Question: How is this effect achieved? Code snippets are highly welcome.
This can be seen in Notes app and other apps on the App Store.
It seem that either the buttons on the navigation controller are transparent and show the custom background of the navigation controller or that they themselves have a custom background applied to them. Any ideas on how this is achieved?
EDIT:
Here is an example from the iBooks app for the iPhone. As you can see, not only the UIButtons, but also the segmented control have custom backgrounds. I'm thinking that there is a way to globally set transparency/background to different interface elements.

<URL>
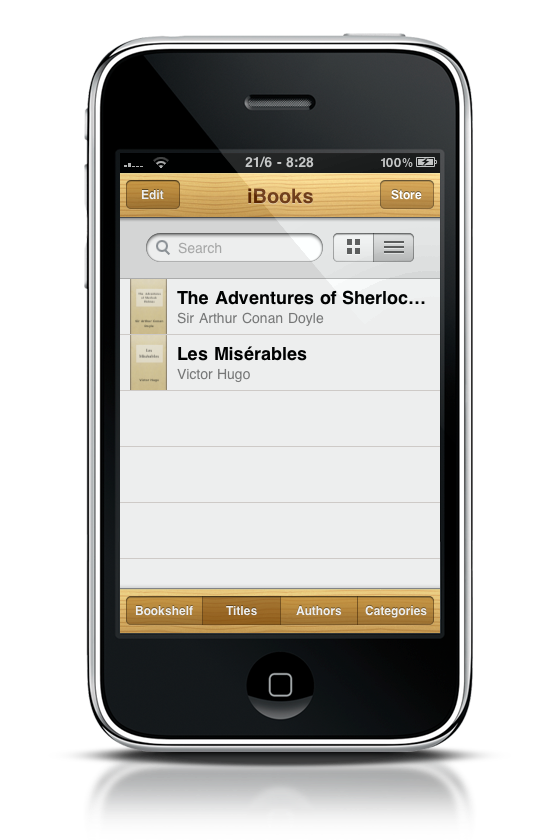
Answer: If you want to have 'UIBarButtonItem' everywhere in your application, what you can do is in your 'AppDelegate.m' and in your 'application:didFinishLaunchingWithOptions:' method, you can write
'''
[[UIBarButtonItem appearance] setBackgroundImage:[[UIImage alloc] init] forState:UIControlStateNormal barMetrics:UIBarMetricsDefault];
'''
This will create an empty image, and it will set 'UIBarButtonItem''s background to that image. With writing it into 'AppDelegate' you will make sure everywhere you are using a 'UIBarButtonitem' it will have transparent background, even your back buttons.